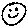
Label: smiley face